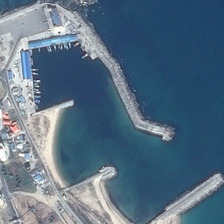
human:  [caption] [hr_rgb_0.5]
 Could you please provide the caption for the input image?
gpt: a port with some boats are near some buildings .

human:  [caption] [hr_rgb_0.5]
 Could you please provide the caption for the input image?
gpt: a port with some boats are near some buildings .

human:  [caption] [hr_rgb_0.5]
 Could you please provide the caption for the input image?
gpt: a port with some boats are near some buildings .

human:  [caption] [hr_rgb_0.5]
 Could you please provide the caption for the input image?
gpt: a port with some boats are near some buildings .

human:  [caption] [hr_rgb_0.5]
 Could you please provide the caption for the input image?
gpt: a port with some boats are near some buildings .